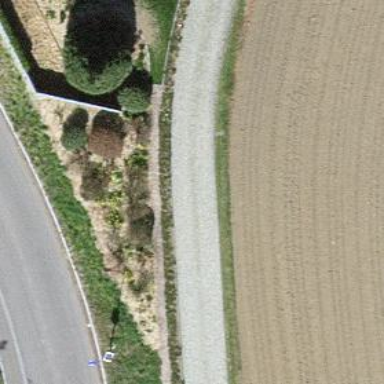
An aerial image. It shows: Driveway leading to service road.